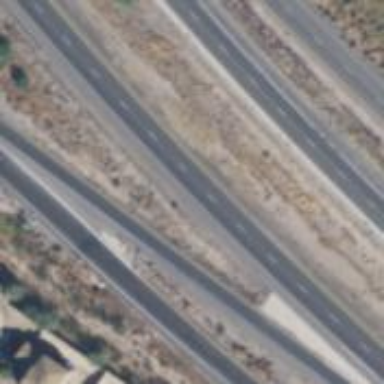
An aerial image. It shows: Motorway.